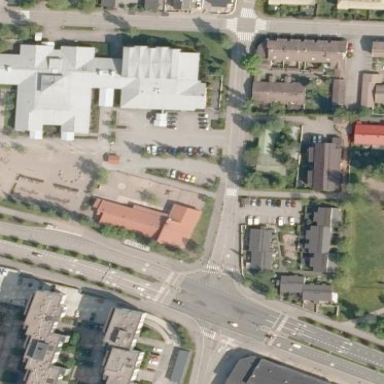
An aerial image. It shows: Kindergarten.